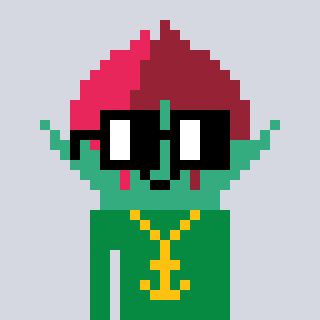
a pixel art character with square black glasses, a rosebud-shaped head and a green-colored body on a cool background